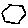
Label: hexagon